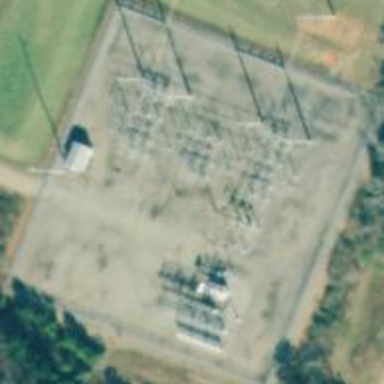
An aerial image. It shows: Distribution level power substation surrounded by fence.